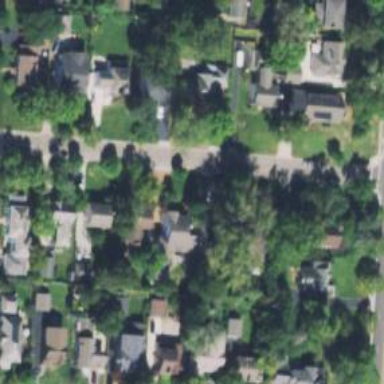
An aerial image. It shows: Residential driveway used as service road.